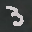
Label: 3